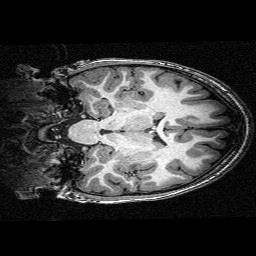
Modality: T1w
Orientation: coronal
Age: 10
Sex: female
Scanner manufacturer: siemens
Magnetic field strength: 3 T
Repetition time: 2.3 s
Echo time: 0.00336 s